Question: I have a TABLE where im showing different bills of different clients:

And i have this code in my views.py:
'''
@login_required
def descarga(request,id_factura):
selected_values = request.POST.getlist('factura')
if request.method == 'POST':
form = Factura.objects.filter(id__in=selected_values)
if form:
(...Styling of the Excell file...)
# write the header
header = ['Cliente', 'Fecha de Factura', 'Tipo de Factura', 'Numero de Factura', 'Descripcion', 'Subtotal', 'IVA', 'Precio']
for hcol, hcol_data in enumerate(header): # [(0,'Header 1'), (1, 'Header 2'), (2,'Header 3'), (3,'Header 4')]
sheet.write(0, hcol, hcol_data, font_size_style)
for facturas in form:
data = {
"Cliente": form.nombre_cliente,
"Fecha de Factura":form.fecha_factura,
"Tipo de Factura": form.tipo_Factura,
"Numero de Factura": form.numero_De_Factura,
"Descripcion": form.descripcion,
"Subtotal": form.importe_sin_iva,
"IVA": form.iva,
"Precio": form.importe_Total,
}
for column, key in enumerate(header, start=1):
sheet.write(1, column, str(data[key]), body_style)
response = HttpResponse(mimetype='application/vnd.ms-excel')
response['Content-Disposition'] = 'attachment; filename=report.xls'
response = render_to_response(context_instance = RequestContext(request, locals()), mimetype='application/vnd.ms-excel')
return response
'''
This function DOwnloads the information of ONE bill into an Excel file. This function is attach to a button that IS NOT in the same template of the table, it's in the template where the information of he bill is display (by clicking in "Ver" another template shows you the information in a nice format)
So now what i have to do is to place the button in the same page where the table is and export only the ones that are selected in the checkbox.
The question is: How do i tell the view to only export the ones that are checked? AND is this function going to work in the same way in this with as it works in the one wher i'm only showing the information of ONE bill.
This is the code that i have in my template:
'''
{% for factura in facturas %}
<tr>
<td><i class="fa fa-file"> <a href="{% url 'ver_Factura' factura.pk %}">Ver</a></i>
<div class="checkbox">
<label>
<input type="checkbox">
</label>
</div>
</td>
<td>{{ factura.nombre_cliente }}</td>
<td>{{factura.numero_De_Factura }}</td>
<td>{{factura.fecha_factura }}</td>
</tr>
{% endfor %}
'''
Any little help will be really appreciated. Thank you
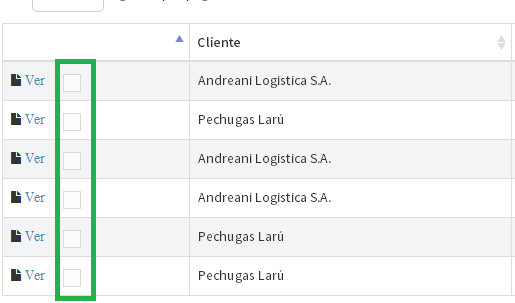
Answer: In HTML, every form field needs a 'name' attribute in order to be submitted to the backend. But for checkboxes, you can give them all the name - but different values - so that they will be submitted as a list. So you can do this in your template:
'''
<input type="checkbox" name="factura" value="{{ faktura.pk }}">
'''
and in the view:
'''
selected_values = request.POST.getlist('factura')
'''
which will give you a list of the selected Factura ids.